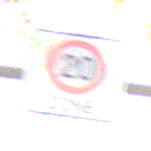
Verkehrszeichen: BeginnZone20
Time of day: Midday
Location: Outdoor (Nature)
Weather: Overcast
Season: Autumn
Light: Natural